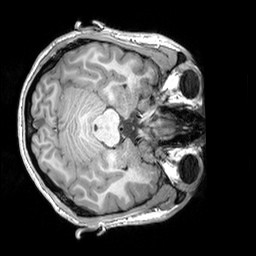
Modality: T1w
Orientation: axial
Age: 21
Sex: male
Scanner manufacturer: siemens
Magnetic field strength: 3 T
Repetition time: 2.3 s
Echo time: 0.00303 s